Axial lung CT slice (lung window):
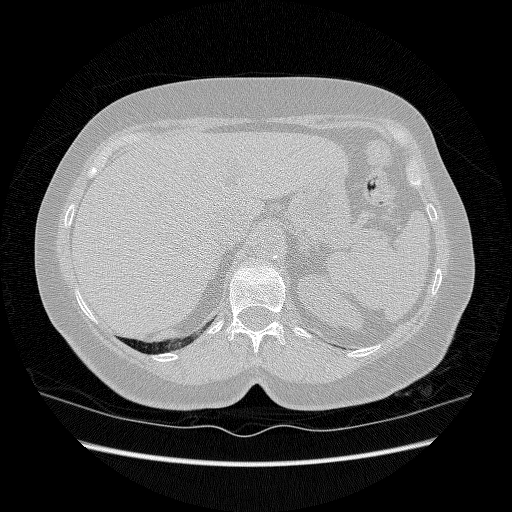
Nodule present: no